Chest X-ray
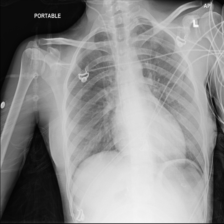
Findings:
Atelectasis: negative
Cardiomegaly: negative
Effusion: negative
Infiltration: negative
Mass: negative
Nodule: negative
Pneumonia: negative
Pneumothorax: negative
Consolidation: negative
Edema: negative
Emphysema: negative
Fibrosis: negative
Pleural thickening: negative
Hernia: negative